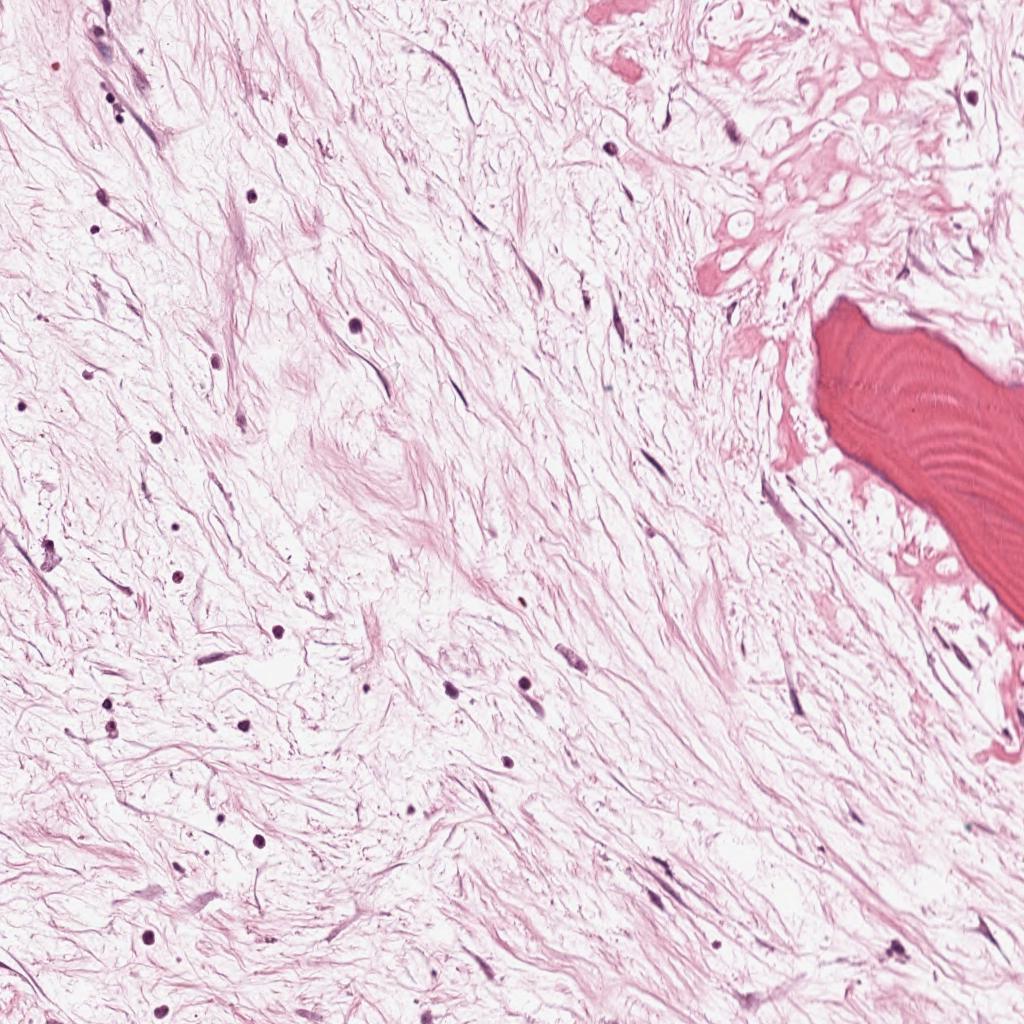
Label: Non-Viable-Tumor